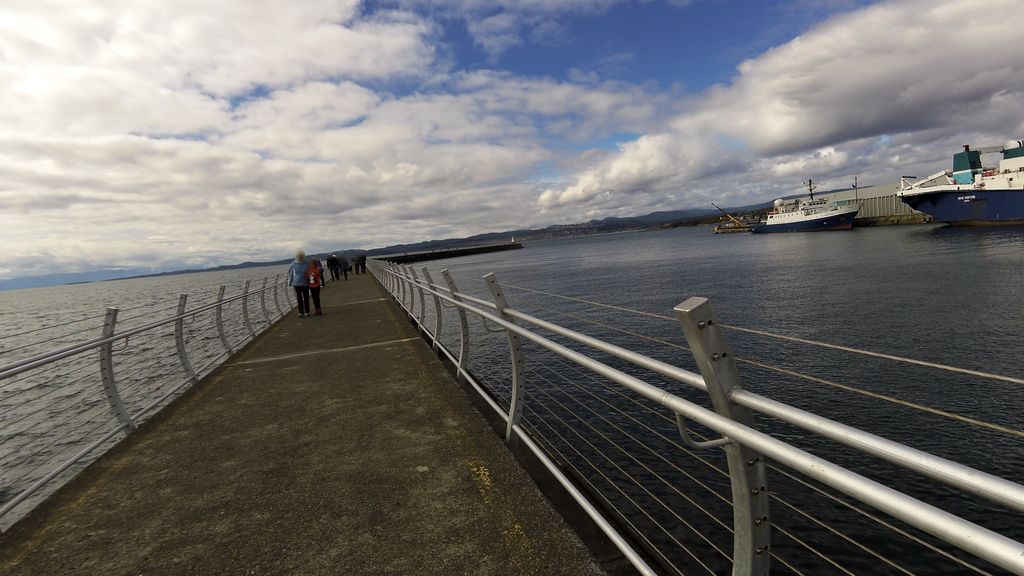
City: victoria